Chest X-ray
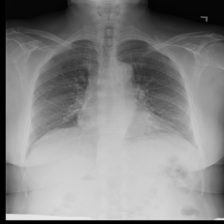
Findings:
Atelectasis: positive
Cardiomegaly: negative
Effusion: negative
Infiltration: negative
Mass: negative
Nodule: negative
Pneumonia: negative
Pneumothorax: negative
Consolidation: negative
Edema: negative
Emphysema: negative
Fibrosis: negative
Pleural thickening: negative
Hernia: negative